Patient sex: F
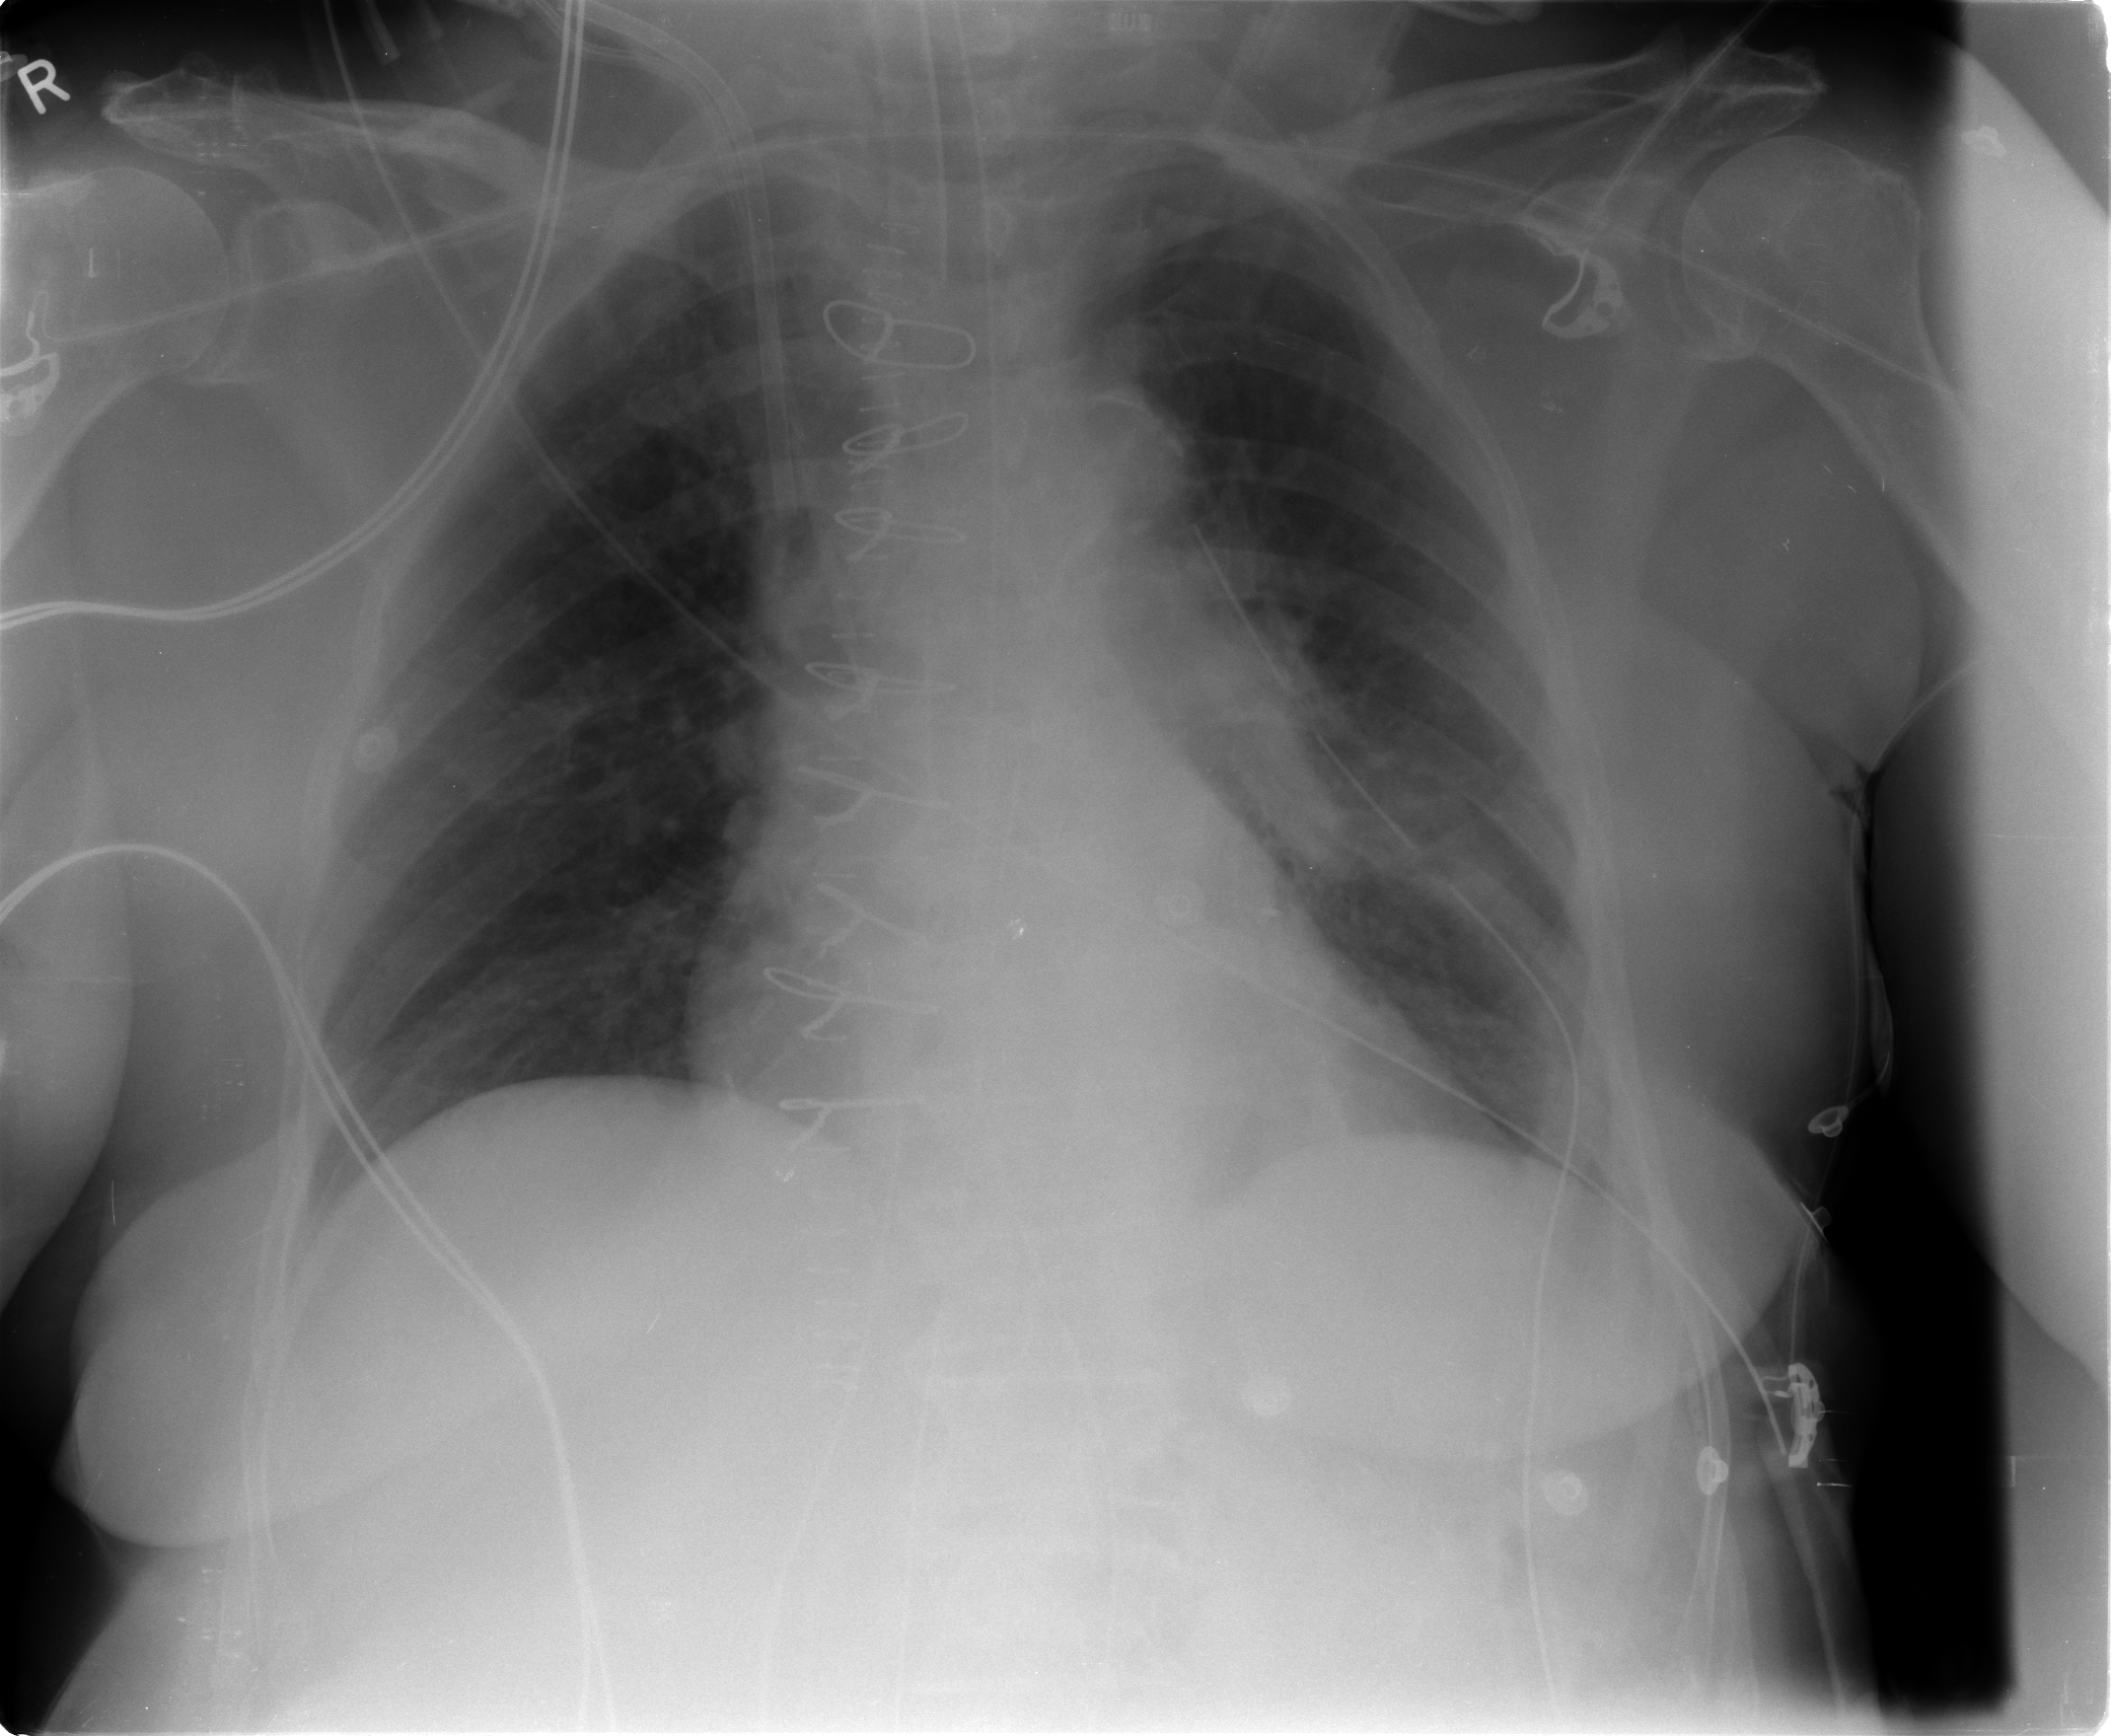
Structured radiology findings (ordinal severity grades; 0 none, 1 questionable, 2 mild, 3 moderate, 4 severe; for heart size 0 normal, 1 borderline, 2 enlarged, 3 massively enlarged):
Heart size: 1
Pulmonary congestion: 2
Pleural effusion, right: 0
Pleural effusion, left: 0
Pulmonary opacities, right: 0
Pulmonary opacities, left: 0
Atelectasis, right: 2
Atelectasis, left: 2